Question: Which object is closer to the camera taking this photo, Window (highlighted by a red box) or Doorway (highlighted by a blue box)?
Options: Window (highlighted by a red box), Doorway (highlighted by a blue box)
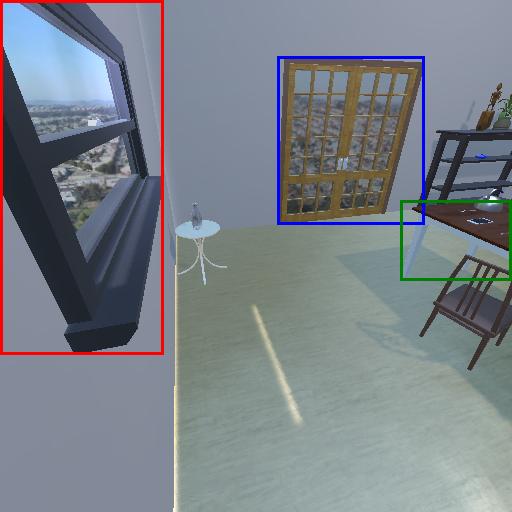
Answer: Window (highlighted by a red box)